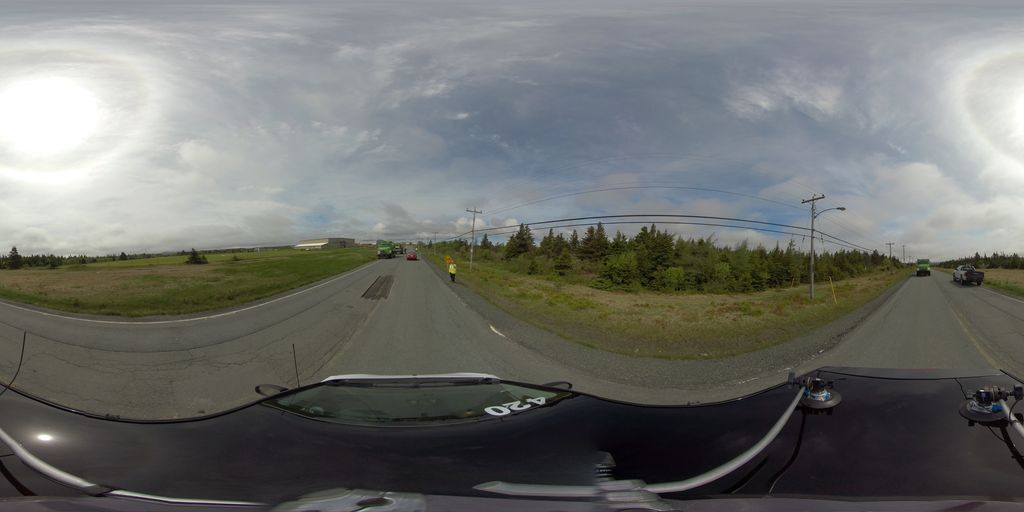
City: st_johns